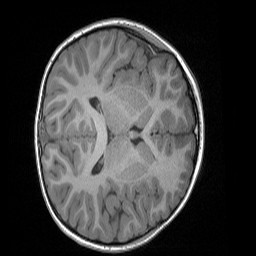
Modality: T1w
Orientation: axial
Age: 7
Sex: male
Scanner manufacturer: siemens
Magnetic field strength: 3 T
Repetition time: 1.65 s
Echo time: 0.00203 s